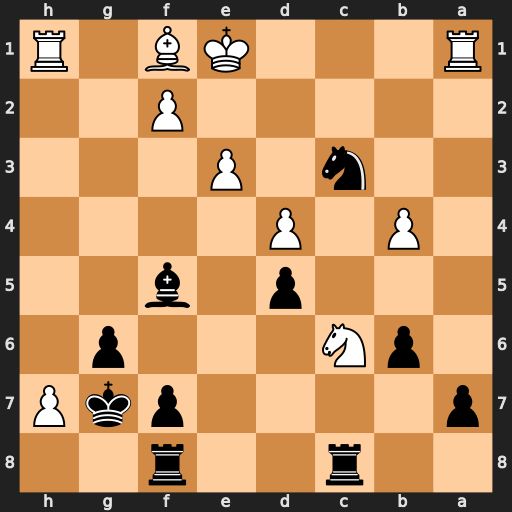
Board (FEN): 2r2r2/p4pkP/1pN3p1/3p1b2/1P1P4/2n1P3/5P2/R3KB1R
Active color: b
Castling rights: KQ
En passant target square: -
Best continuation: Rxc6 h8=R Rxh8 Rxh8 Kxh8